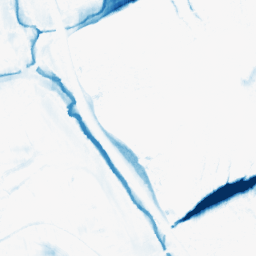
Category: morphological
Decomposition family: morphological_ellipse
Decomposition parameters: operation: closing
width: 30
height: 10
Upsampling method: regularized
Upsampling parameters: scale: 2
lambda_reg: 0.001
Upsampling scale: 2